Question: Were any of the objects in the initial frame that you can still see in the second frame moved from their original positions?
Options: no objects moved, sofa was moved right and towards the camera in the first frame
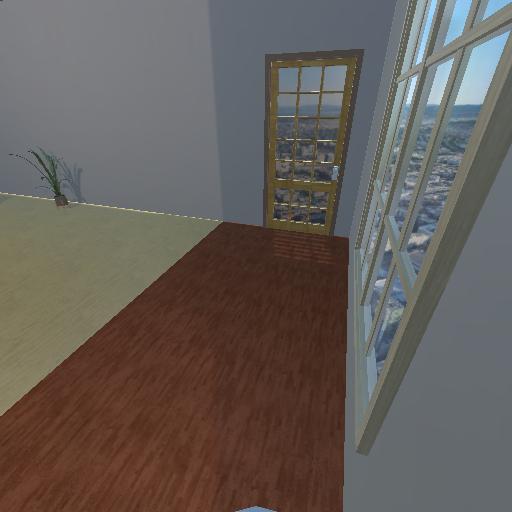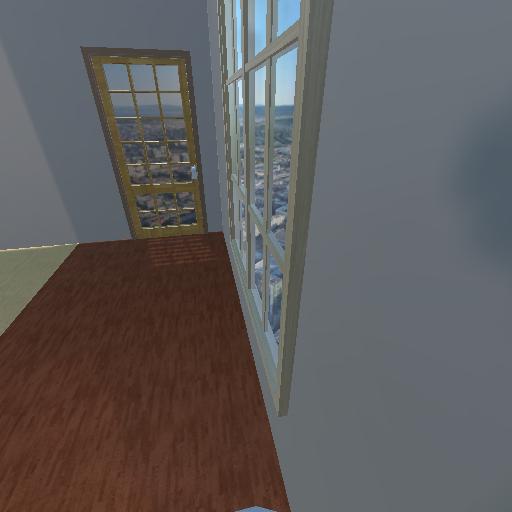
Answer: no objects moved